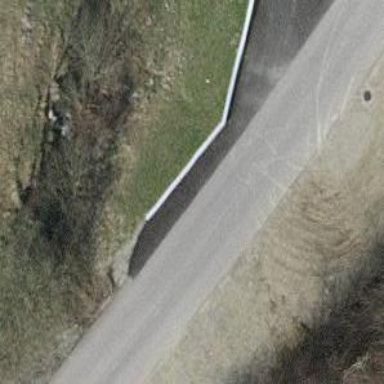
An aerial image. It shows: Retaining wall.